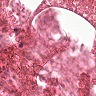
Metastatic tissue present: no